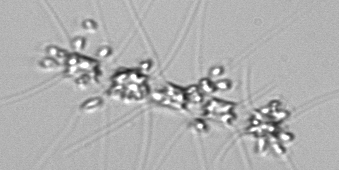
Label: Chaetoceros_didymus_TAG_external_flagellate